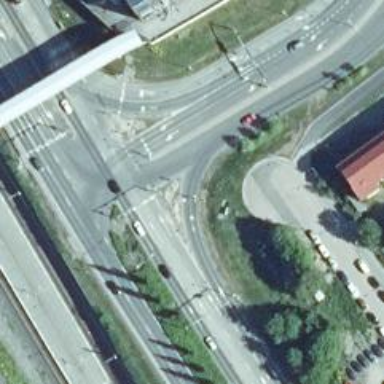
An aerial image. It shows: Asphalt road with secondary link designation.